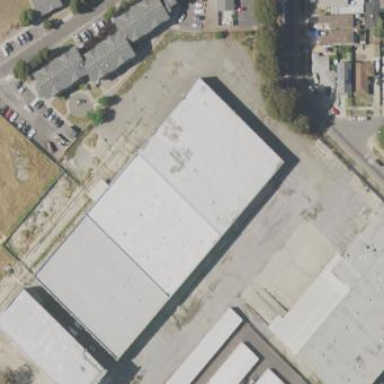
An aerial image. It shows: Warehouse.